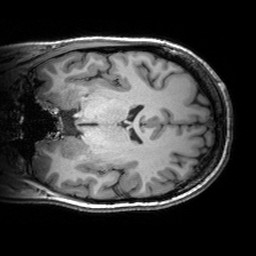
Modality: T1w
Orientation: coronal
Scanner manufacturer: siemens
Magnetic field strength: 3 T
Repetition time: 2.53 s
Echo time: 0.00299 s